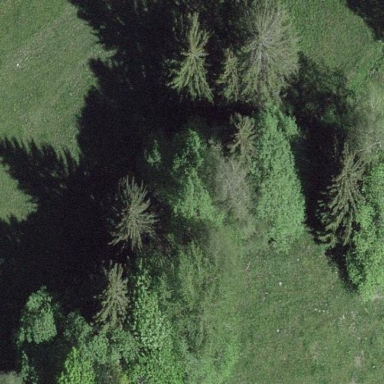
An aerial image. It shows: Beautiful woodland area.